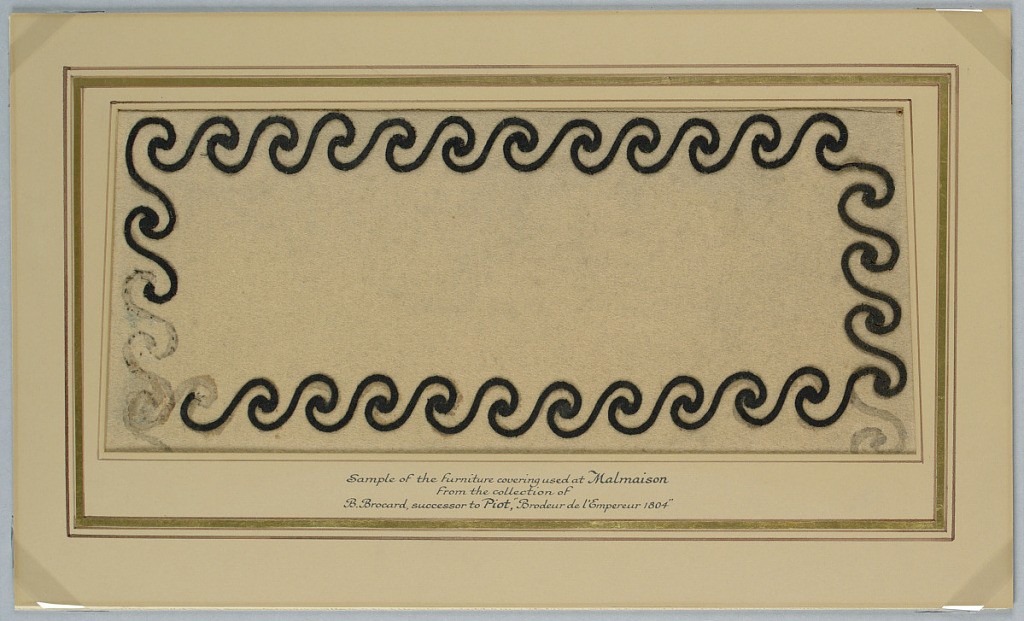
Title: Sample from Malmaison
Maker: Augustin François André Picot, French
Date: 1804
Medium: wool Technique: Black napped plain weave sewn to yellow napped plain weave.
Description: Sample of appliqué of faded black wool on a yellow (faded) ground in a painted and gold leafed mat. Appliqué is in a wave design.